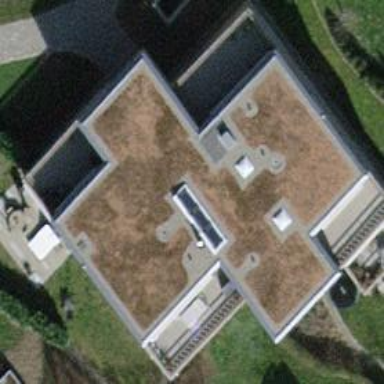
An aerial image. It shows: Apartment building with flat roof.